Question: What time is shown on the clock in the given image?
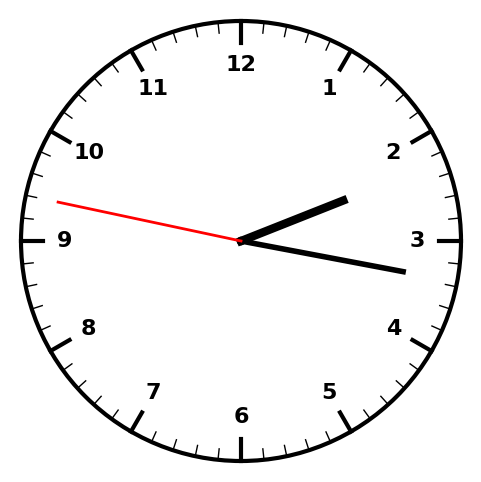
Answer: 02:16:47